Question: I am unable to debug my application using Eclipse > Run on device and so I am trying to load the app onto the device with an ALX file using the "Blackberry Desktop Software." However, I am unable to remove it using the device the desktop software because the status is "Required." (see sample picture below)
Where is this status set and how can I remove it so I can actually run my application?

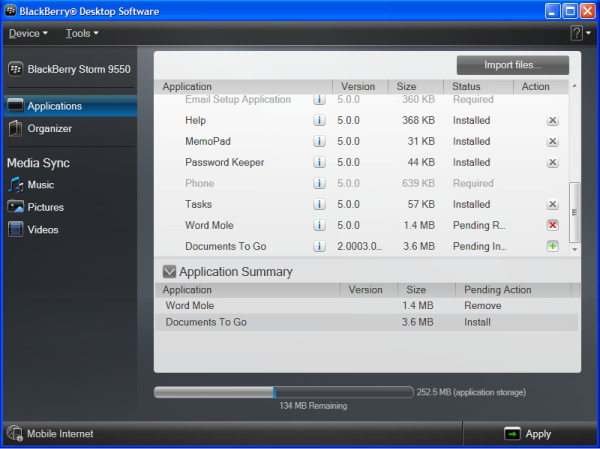
Answer: You haven't posted your .alx file (yet), but my guess would be that somehow this got put into it:
'''
<required>true</required>
'''
Just remove that from the file.
<URL>:
> The required element lets you force an application to load. The
application loader tool of the BlackBerry Desktop Manager selects the
BlackBerry device application for installation, and the BlackBerry
device user cannot change this selection. Add the following line:
true.Only corporate system administrators should use the required tag. This
tag should not be used by third-party software vendors.
if the mistake has already been made, installing the app with '<required>true</required>' in the .alx file, then you can fix this by manually uninstalling the app at the (desktop) command line. For example, on a Windows system, the command might be:
'''
>"C:\eclipse\indigo\plugins
et.rim.ejde.componentpack5.0.0_5.0.0.36\componentsin\JavaLoader.exe" erase -f HelloBlackBerry
RIM Wireless Handheld Java Loader
Copyright 2001-2009 Research In Motion Limited
Connected
Erasing HelloBlackBerry Done
Disconnected
'''
Make sure to use the '-f' flag! After that, the app will be gone. You can then reinstall it, making sure not to mark it as '<required>'. I incremented the version number in the alx file, after removing the 'required' tag, although I don't know that this is necessary.